Field crop: maize
Growth stage: 2
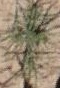
Species: salsola